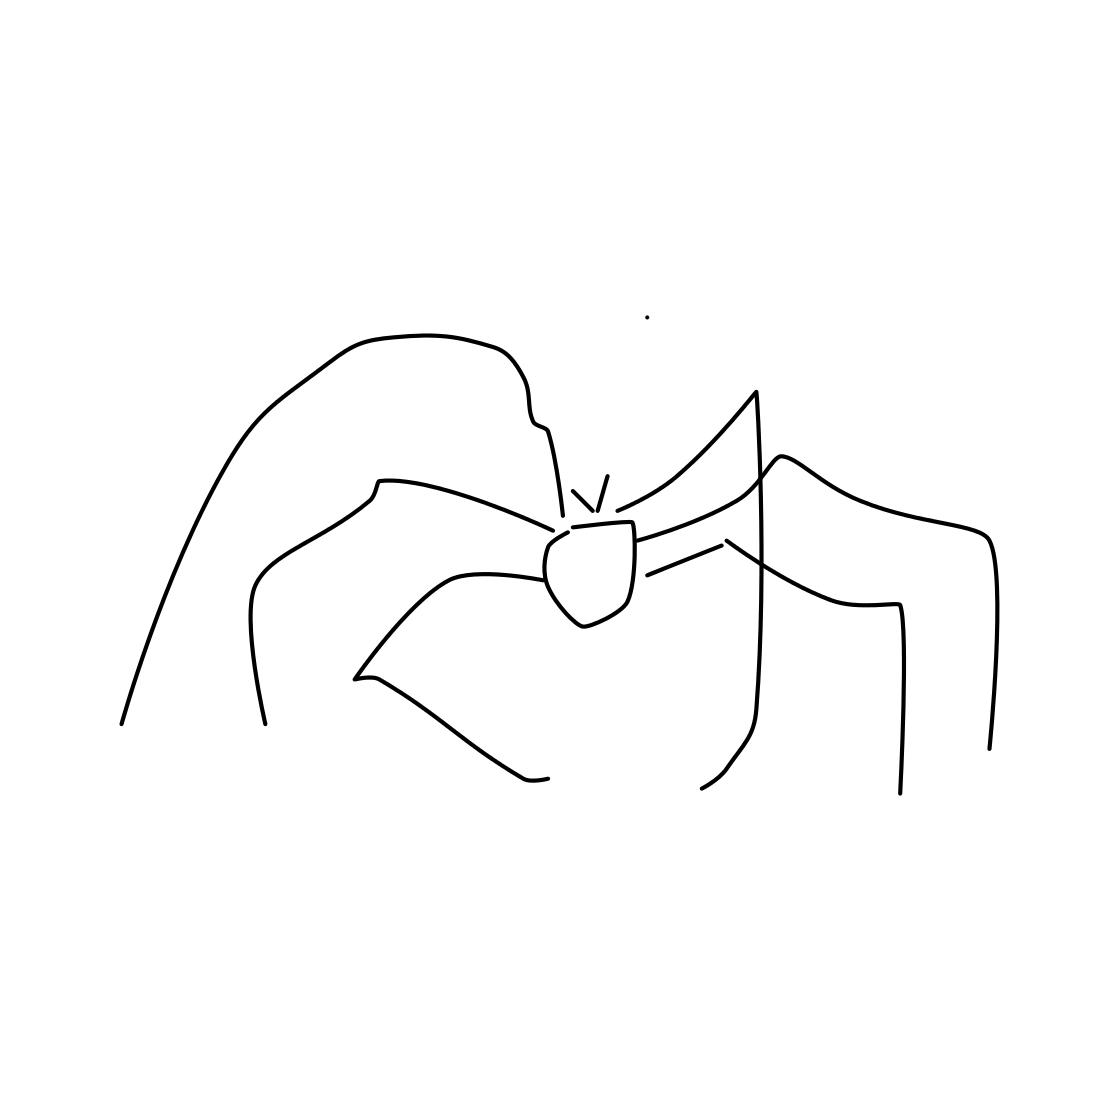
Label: spider